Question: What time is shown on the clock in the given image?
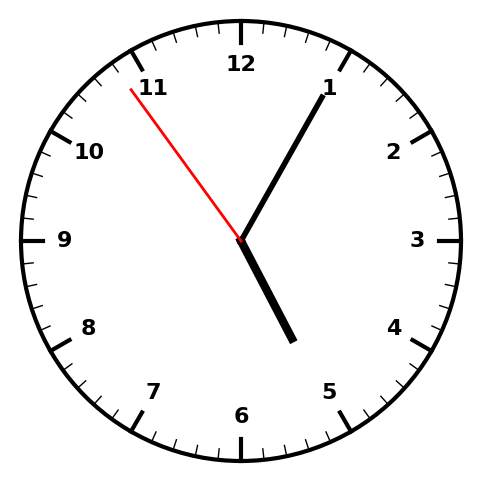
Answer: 05:04:54